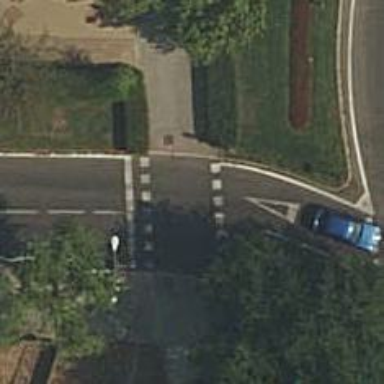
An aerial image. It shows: Crossing with traffic signals.